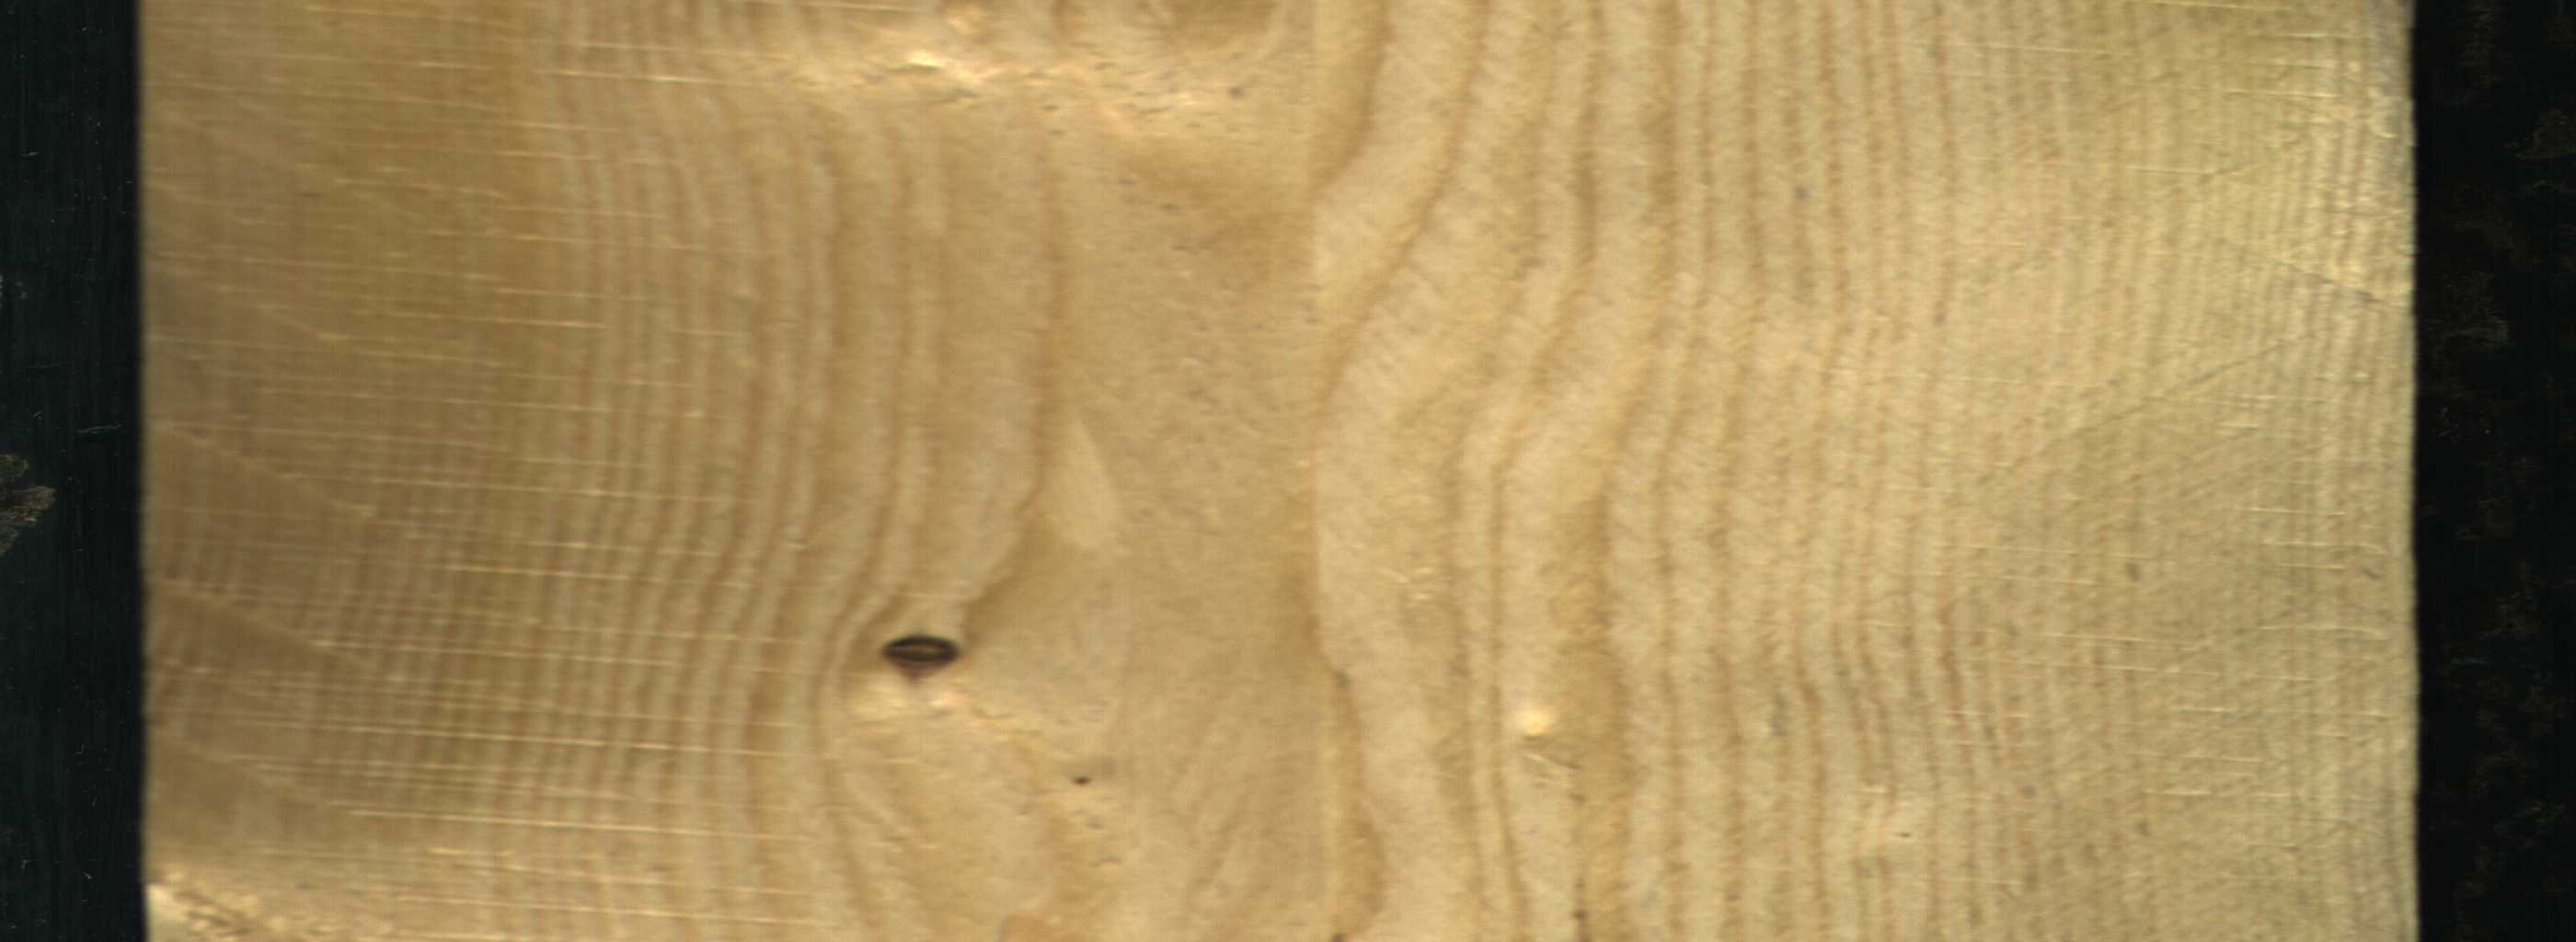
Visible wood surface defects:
Dead_Knot